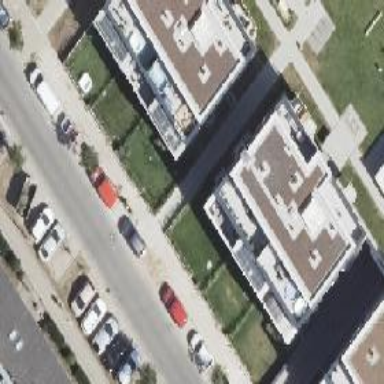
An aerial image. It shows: Building with apartments and flat roof.